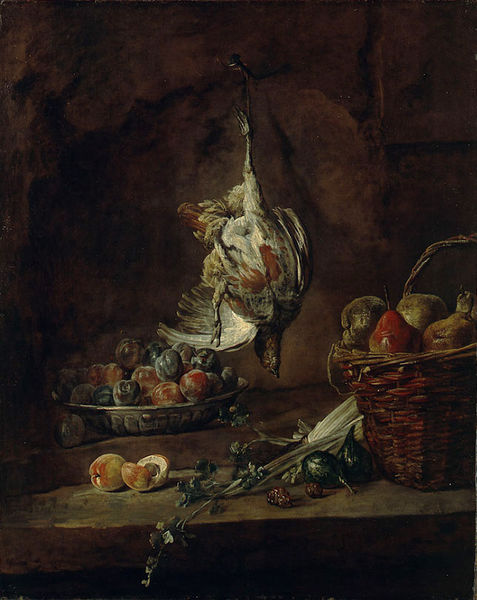
Titel: Stilleben mit totem Rebhuhn
Künstler: Jean Siméon Chardin
Standort: Karlsruhe
Institution: Staatliche Kunsthalle Karlsruhe
Schlagwörter: blau, blätter, dunkel, feder, flügel, fuß, gemälde, kopf, schatten, vogel, weiß, gelb, grün, blume, blumen, braun, bunt, degas, grau, hell, hintergrund, holz, licht, mitte, nacht, orange, raum, schwarz, tisch, blüten, obst, rot, tier, tuch, malerei, alt, wand, arm, barock, federn, gefieder, schale, schüssel, silber, stein, teller, tod, tot, bild, holland, innenraum, niederlande, öl, erde, natur, dunkelheit, reich, pflanze, pflanzen, tänzerin, höhle, traurig, feigen, frucht, früchte, gemüse, henkel, stilleben, stillleben, trauben, apfel, topf, äpfel, bein, füße, orang, düster, gans, schnabel, naturalismus, studie, ernte, körbe, mauer, lila, violett, essen, kerze, korb, metall, platte, nagel, lavendel, birne, quitte, zwiebel, birnen, holztisch, vanitas, keller, nische, memento mori, nahrung, zinn, blut, haken, hängen, zweig, mauerwerk, beeren, brett, krallen, niederländisch, ölmalerei, mahl, mahlzeit, jagd, kontraste, küche, geflügel, truthahn, efeu, obstschale, silberschale, hängend, erlegt, fasan, verwesung, geflochten, salat, leid, schmerz, brauntöne, pfirsich, grotte, kralle, licht und schatten, aufgehängt, hahn, rebhuhn, huhn, küchenstück, aprikosen, pfirsiche, pflaume, kraut, brombeeren, kräuter, obstkorb, datteln, feige, verfault, flechtkorb, pflaumen, zwetschge, zwetschgen, erntedank, henne, morbid, hühnchen, rpt, apfelsine, zwiebeln, kern, trist, fasen, pfirsisch, blutig, grausam, dunkeö, sellerie, erdbeere, himbeere, himbeeren, kopfüber, bedrückend, hängt, aufgehangen, hühle, kpf, hähnchen, wachtel, tote natur, auf dem kopf, scale, gerupft, körber, auberginen, krau, fenchel, beim, sterblichkeit, e, huh, rebhung hängen fuss, obst äpfel, kardone, nehkel, obts, henkelbirnen, bombeeren, gemüße, weidekorb, krob mit früchten, aufhengen, trit, früchte korb, verreckt, vogelfrüchte, mugemälde, feiugen, metallschale, hondekoeter, #fasan, #pfirsiche, fastenstilleben, verfaultes obst